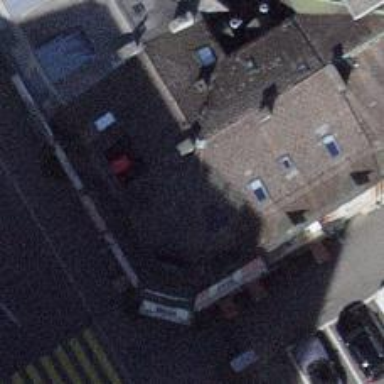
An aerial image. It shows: Restaurant.